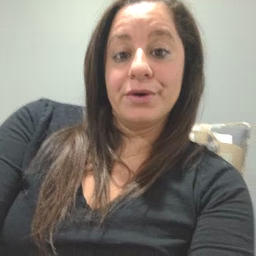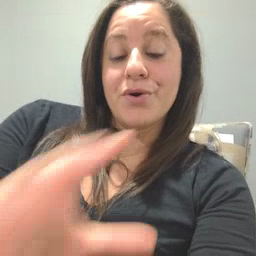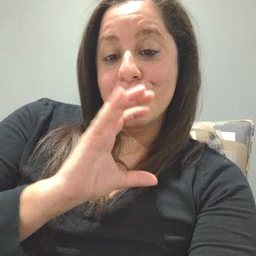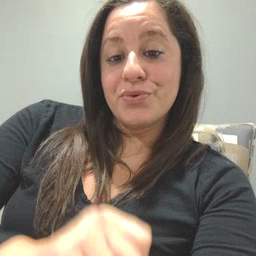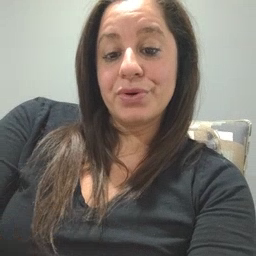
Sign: old